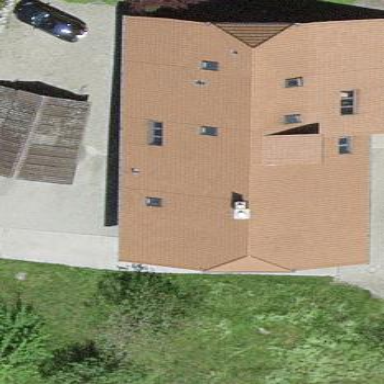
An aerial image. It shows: Residential building.